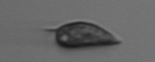
Label: Prorocentrum_triestinum